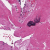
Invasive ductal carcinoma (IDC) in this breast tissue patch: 0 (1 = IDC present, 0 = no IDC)